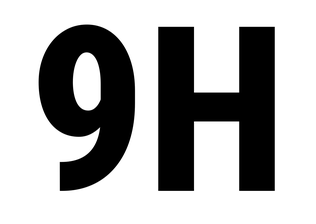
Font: Roboto_Condensed_ExtraBold